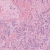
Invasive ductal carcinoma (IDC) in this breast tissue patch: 1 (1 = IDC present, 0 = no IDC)